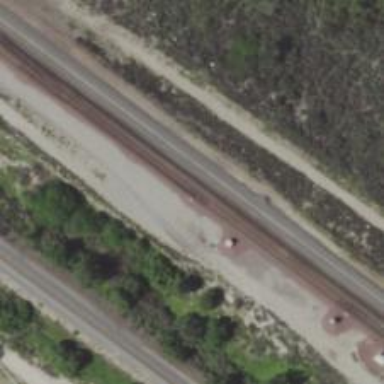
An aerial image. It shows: Railway track.